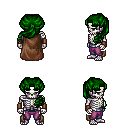
a pixel art fantasy rpg character, male body template, skeleton, brown cape, magenta pants, green princess hairstyle, leather bracers, four views (front, back, left, right), 2x2 character sprite sheet, small pixel art, hard edges, no anti-aliasing